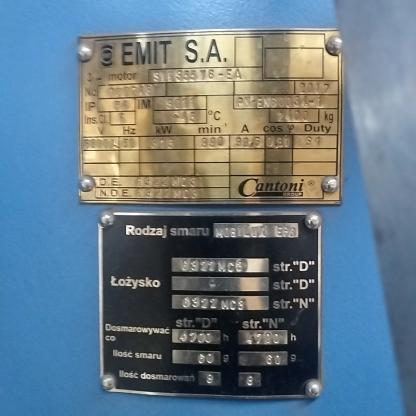
Klasa: tabliczka-znamionowa